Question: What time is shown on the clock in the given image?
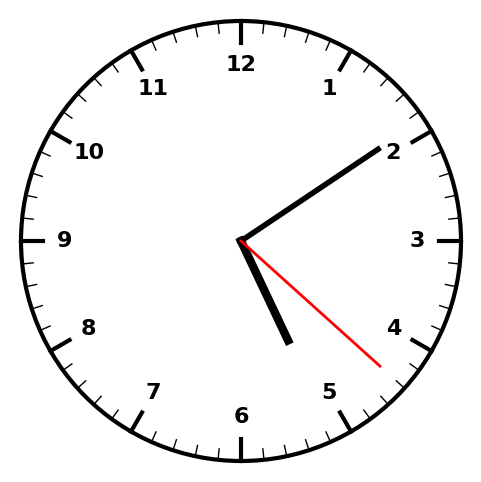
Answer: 05:09:22